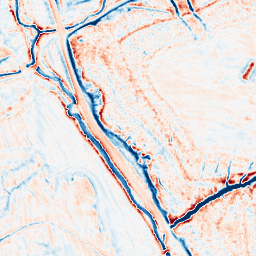
Category: edge_preserving
Decomposition family: anisotropic_diffusion
Decomposition parameters: iterations: 20
kappa: 50
gamma: 0.2
Upsampling method: sinc_hamming
Upsampling parameters: scale: 8
kernel_size: 16
Upsampling scale: 8